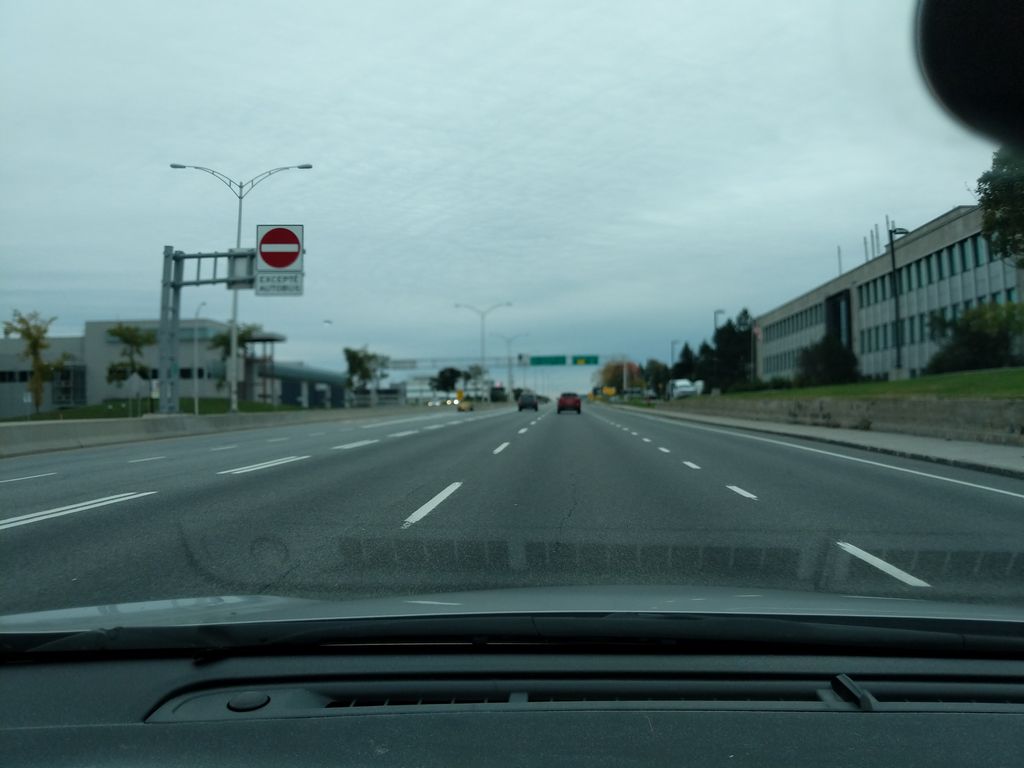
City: quebec_city